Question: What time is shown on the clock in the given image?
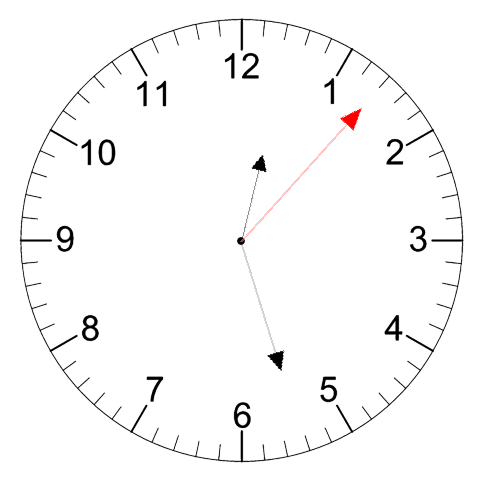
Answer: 12:27:07